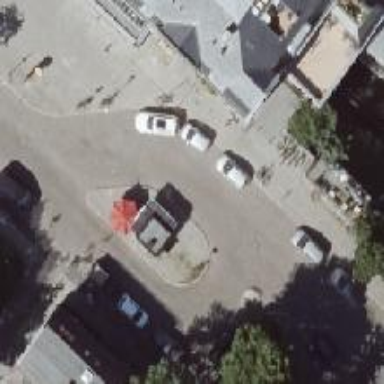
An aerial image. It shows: Taxi stand.